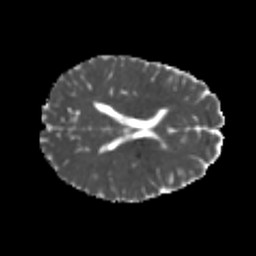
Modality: MD
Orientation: axial
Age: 20
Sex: female
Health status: healthy
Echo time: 0.074 s